Interaction volume radius: 5 \u00c5
Interaction volume height: 15 \u00c5
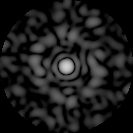
Disorder parameter: 0.8182